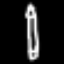
Label: pencil